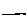
Label: line